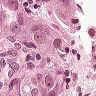
Metastatic tissue present: yes